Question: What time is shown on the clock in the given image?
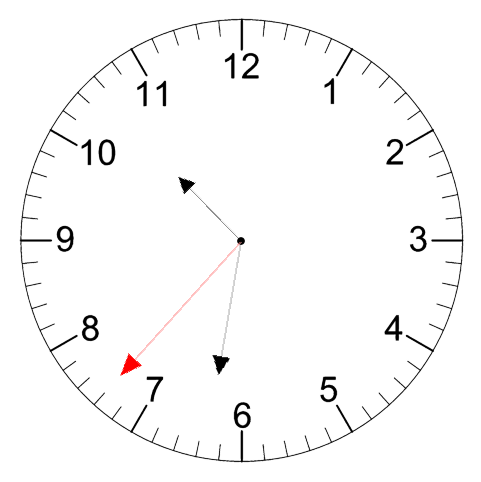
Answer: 10:31:37